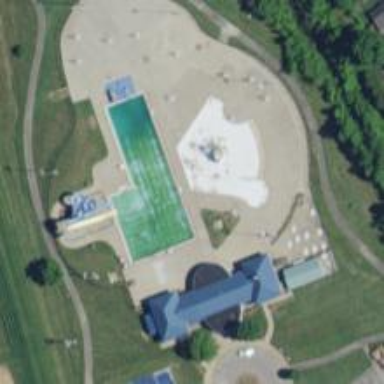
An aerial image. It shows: Lifeguard on duty.